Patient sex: F
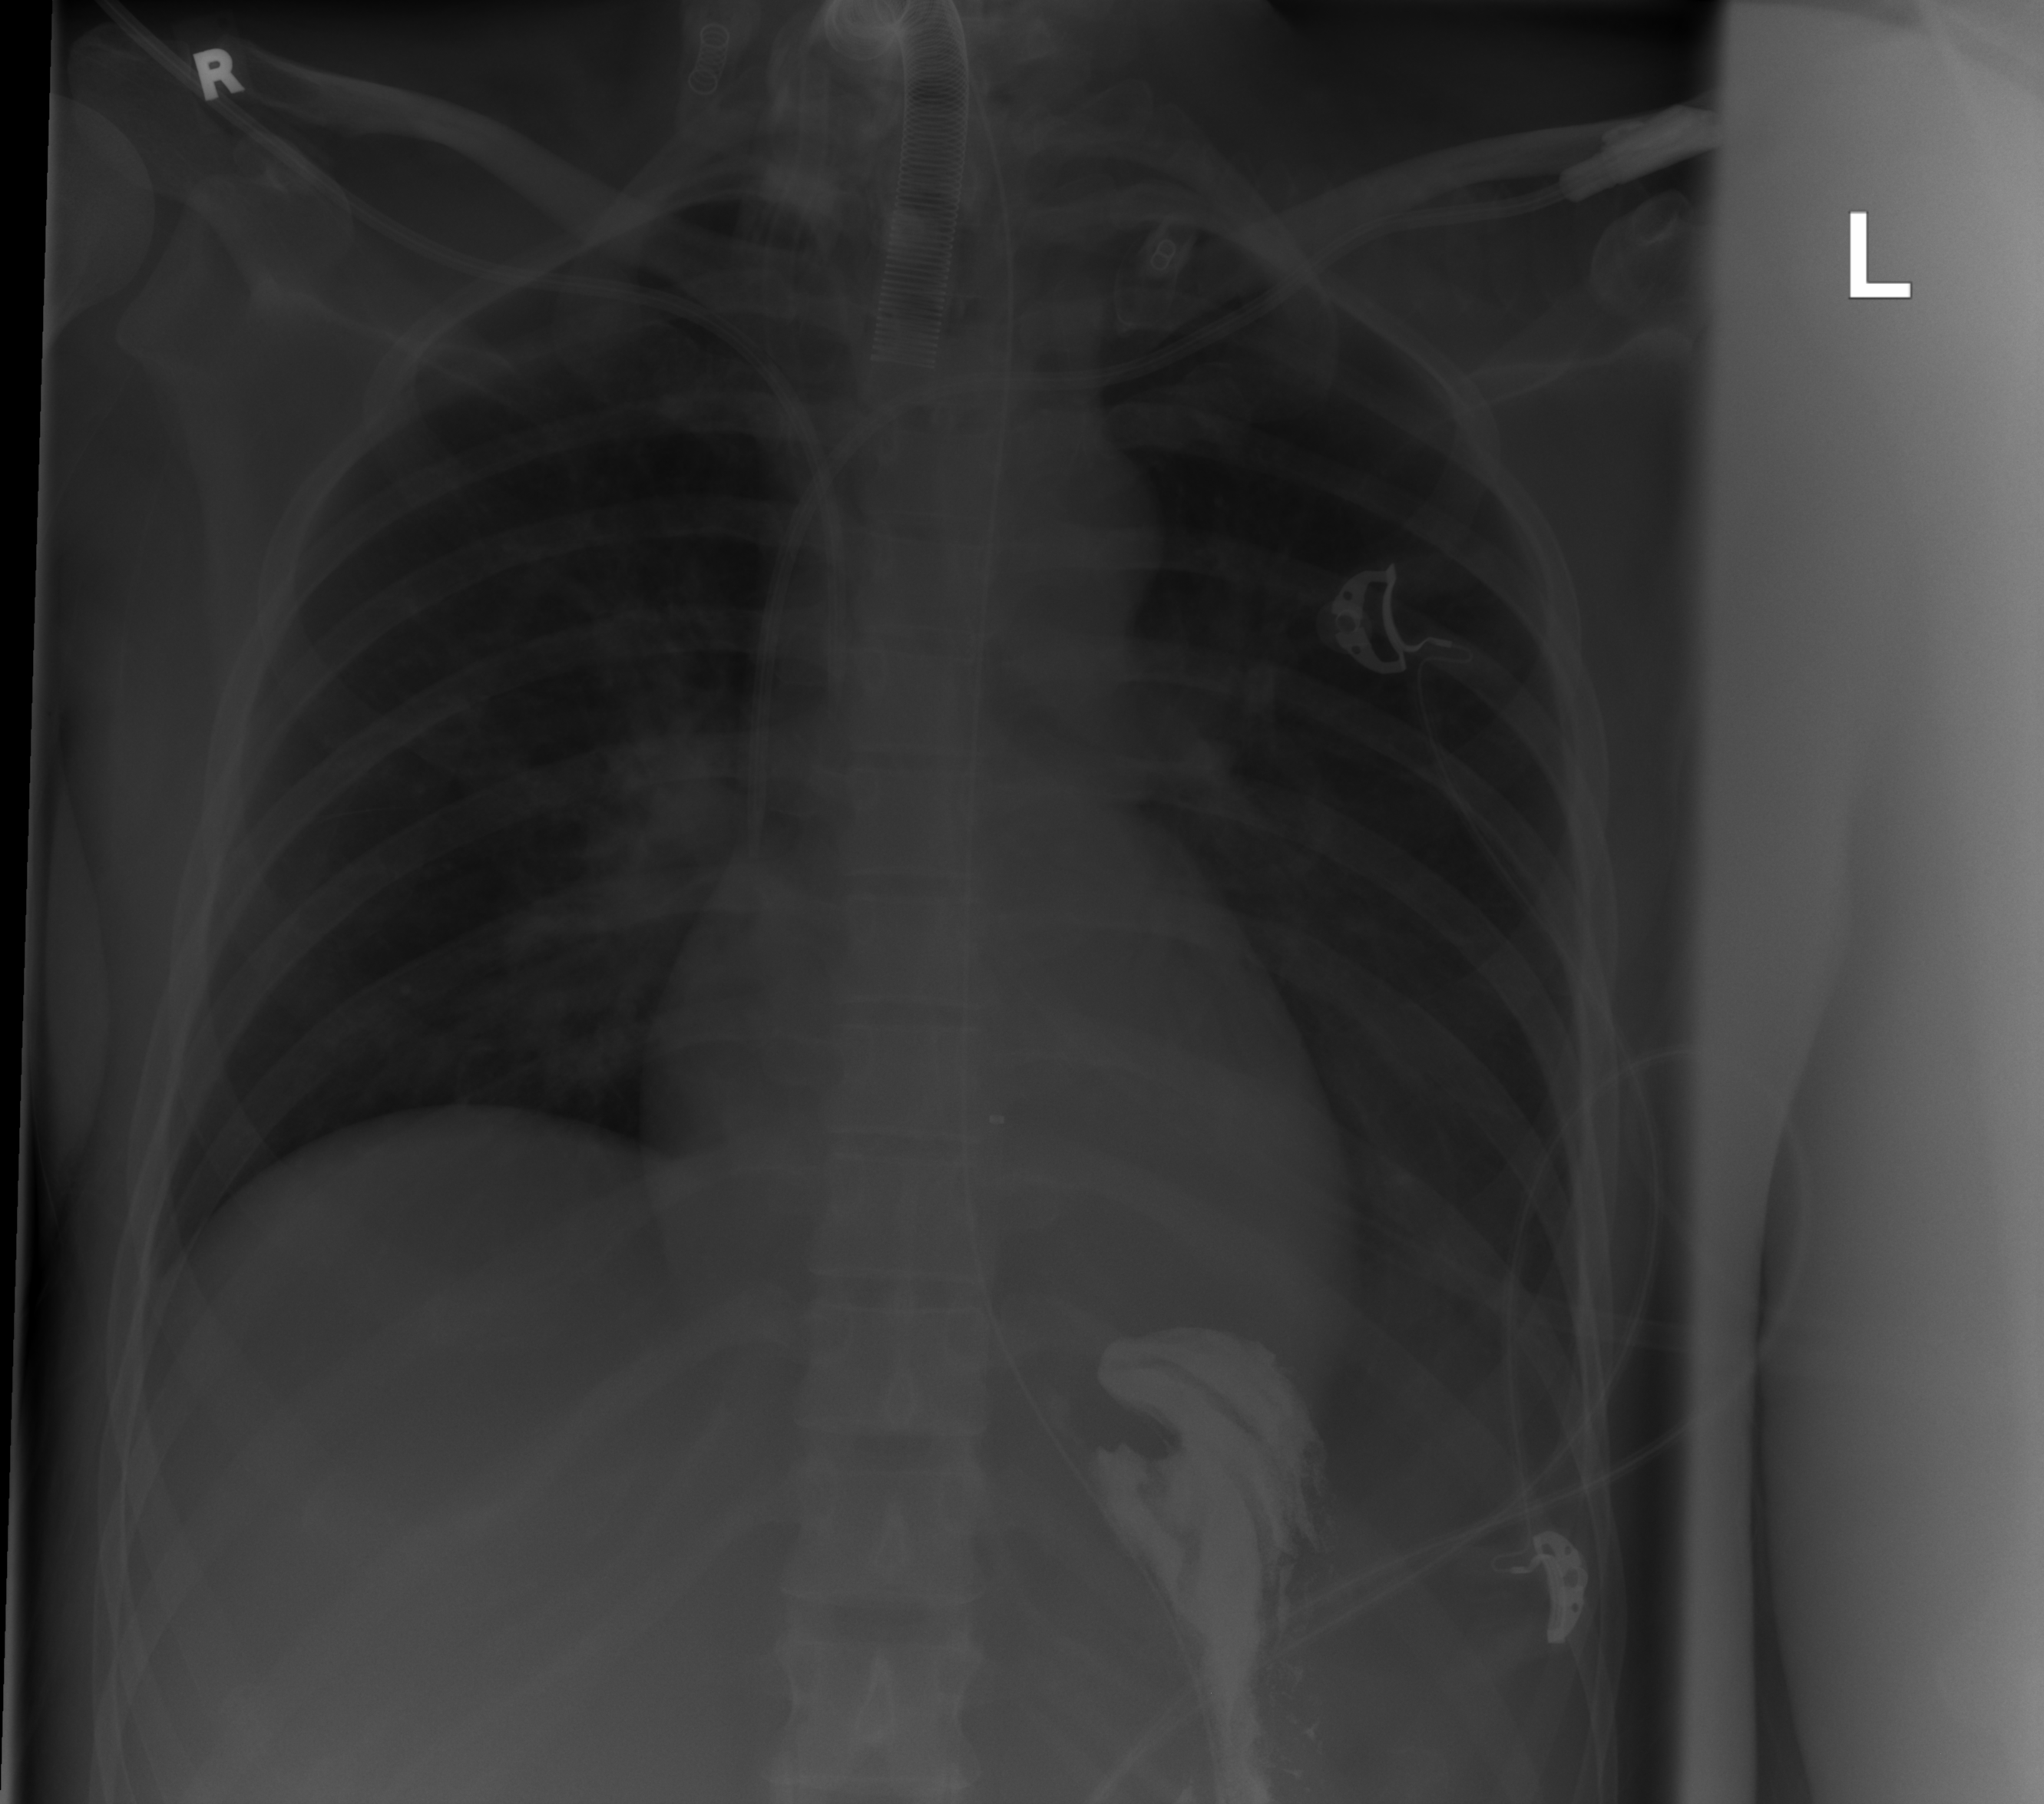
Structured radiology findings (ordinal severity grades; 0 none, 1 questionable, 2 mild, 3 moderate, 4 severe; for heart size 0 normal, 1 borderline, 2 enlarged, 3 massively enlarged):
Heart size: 0
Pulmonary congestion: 0
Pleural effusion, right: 0
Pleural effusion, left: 2
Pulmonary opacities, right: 0
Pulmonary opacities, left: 0
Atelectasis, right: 0
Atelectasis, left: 2